Question: In a UIView I have a nav button with an IBAction & method in the top-level view controller.
In the IBAction code, I flip a boolean so that when execution returns to the UIView, there's some new setup prior to drawRect: repainting the view.
If all this were in the ViewController, I could put the new setup code in something like ViewDidAppear so it executes each time the button is pressed. However, there's no such method at the UIView level. There is initWithCoder, but this only seems to be executed once (when the storyboard/nib loads).
So my question is - either, is there a way to call the initiWithCoder method explicitly from my IBAction at the VC level (I've tried [self initWithCoder:nil] but the breakpoint at the UIView level doesn't trigger) or is there a method that runs when execution returns to the UIView level, a la ViewDidAppear?
Thanks
Image of goal:

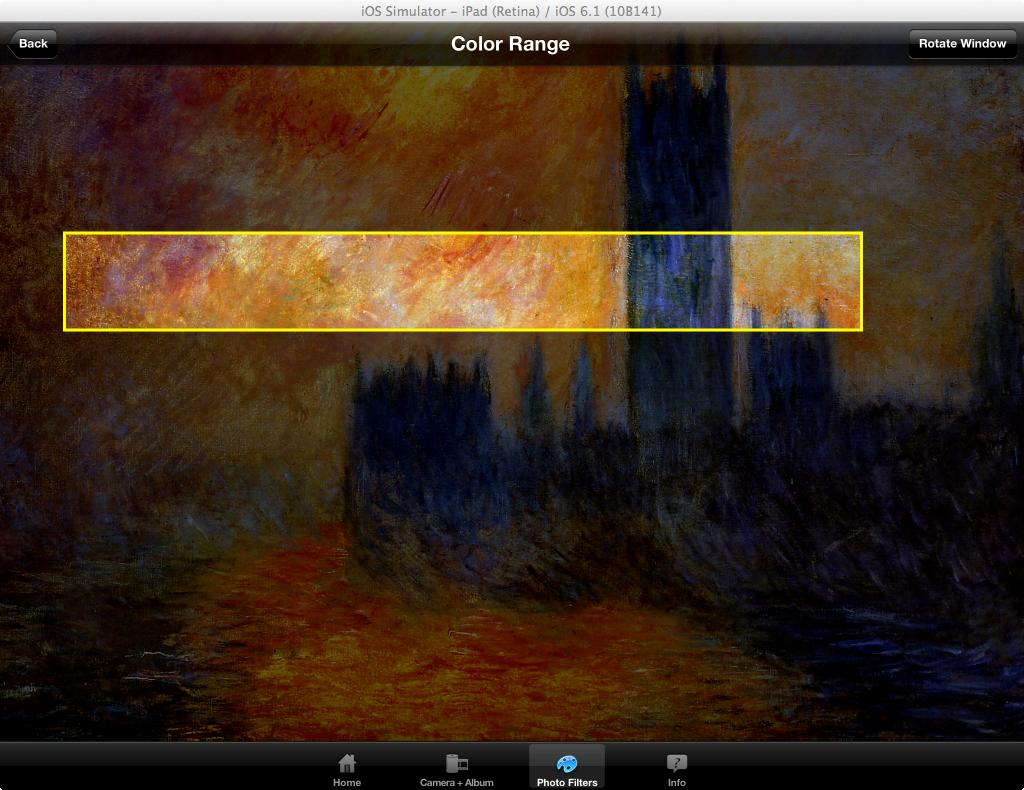
Answer: Unless you really know what you're doing (I mean know), don't call -initWithCoder: yourself. You're meant to it just as you implement '-drawRect:' and let the call it. If you ever find yourself calling something like this directly and you can't explain the deep technical reasons why there's no other way, then it's the wrong approach. Read and follow the documentation (not just the method's doc) to make sure you understand whatever method you're using. It'll tell you.
That said, what you're wondering is if there's a point in a view's lifecycle where you can "do something" (check a BOOL and perform some work if YES/NO) any time the view "appears". The answer is yes, and '-willMoveToSuperview' "can" work.
That's the "wrong" approach, IMO. The BOOL property ('draw a twiddle next time I'm asked to draw) can and probably should live in the UIView, since this is . Views are supposed to be (highly) reusable; controllers are supposed to implement your app's specific logic and drive the views according to the model state and user (or system) actions.
So: when you want to enable the "draw a twiddle" operation, your should set the view instance's 'drawTwiddle' flag then probably flag the view for drawing. Your will then have -drawRect: called and, when it does, it sees that 'self.drawTwiddle == YES' and draws the twiddle along with whatever other drawing it does.
At that point, you might be tempted to have the view set its own 'drawTwiddle' flag to 'NO' since the behavior is intended to fire once. Don't do this. BEWARE: Other user actions or system events may call '-drawRect:' at any time so the twiddle may not actually be seen by the user (it may appear and disappear faster than is visible). 'So', the right thing to do is to make the controller (via some direct action, system event, or timer) responsible for setting the 'drawTwiddle' flag, then flagging the view for redisplay.
It's also unusual to put an IBOutlet or an IBAction in a UIView. Most of the time, unless you're creating some compound control whose parts aren't intended to be accessed and managed individually, your architecture is clearer (and more closely follows the spirit of the MVC design pattern) by letting the manage/own the outlets and actions.